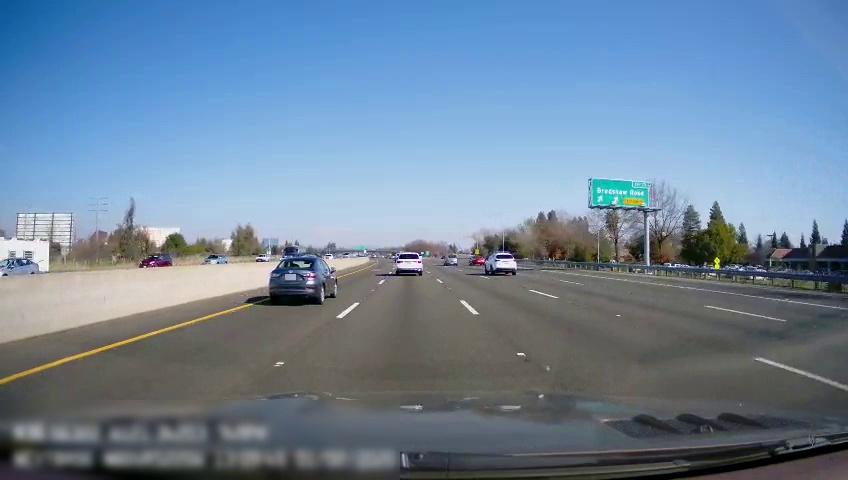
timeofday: Day
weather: Sunny
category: Drivable Space
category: Vehicles | Truck
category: Vehicles | Car
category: Vehicles | SUV
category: Vehicles | SUV
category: Vehicles | Truck
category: Vehicles | Truck
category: Vehicles | Car
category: Vehicles | SUV
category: Vehicles | Car
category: Vehicles | Car
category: Vehicles | Van
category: Lanes | Alternate Lane
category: Lanes | Current Lane
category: Lanes | Current Lane
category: Lanes | Alternate Lane
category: Lanes | Alternate Lane
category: Lanes | Alternate Lane
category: Lanes | Alternate Lane
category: Traffic | Signs
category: Traffic | Signs
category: Traffic | Signs